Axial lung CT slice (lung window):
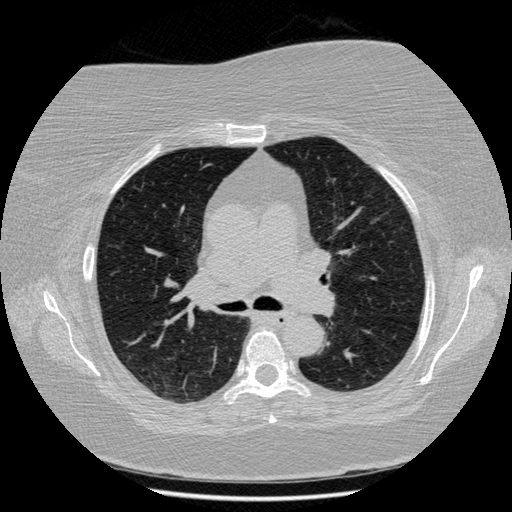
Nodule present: no